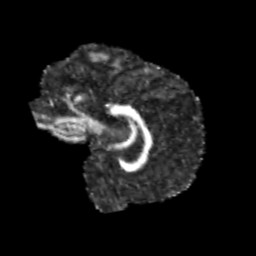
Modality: FA
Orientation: sagittal
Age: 14
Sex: female
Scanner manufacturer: siemens
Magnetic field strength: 3 T
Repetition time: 3.8 s
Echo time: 0.07 s